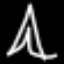
Label: The Eiffel Tower